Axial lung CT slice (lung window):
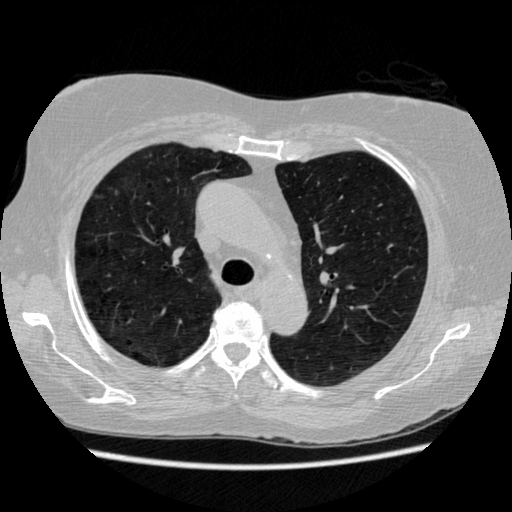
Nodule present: no